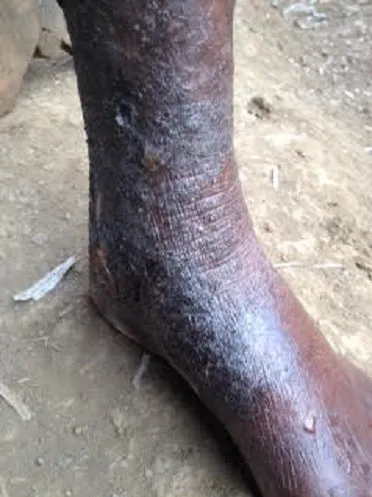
Lichen simplex chronicus on the left leg of the patient.
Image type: medical_photograph (skin_photograph)